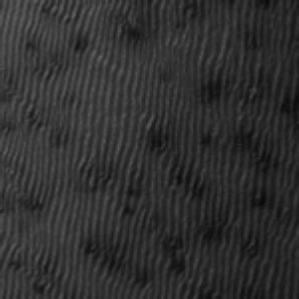
Label: frost